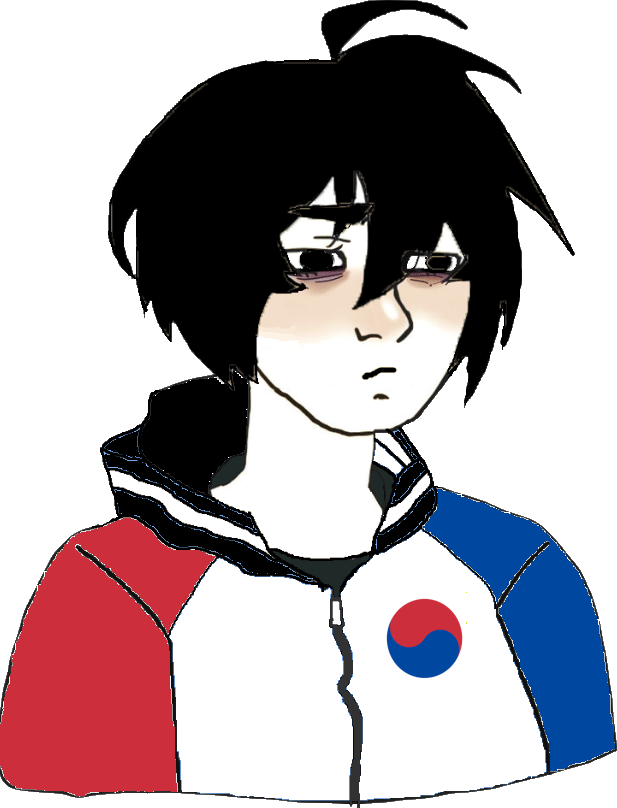
Label: 5_Twinkjak